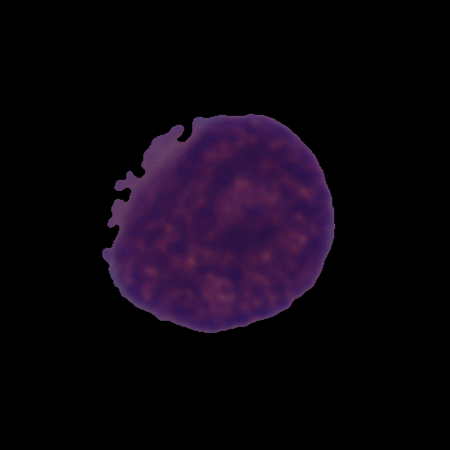
Label: cancer